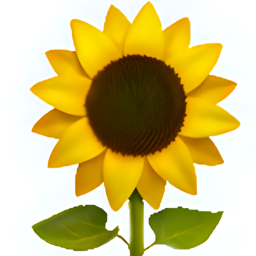
Name: sunflower
Emoji: 🌻
Group: Animals & Nature
Sub-group: plant-flower